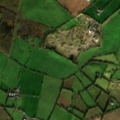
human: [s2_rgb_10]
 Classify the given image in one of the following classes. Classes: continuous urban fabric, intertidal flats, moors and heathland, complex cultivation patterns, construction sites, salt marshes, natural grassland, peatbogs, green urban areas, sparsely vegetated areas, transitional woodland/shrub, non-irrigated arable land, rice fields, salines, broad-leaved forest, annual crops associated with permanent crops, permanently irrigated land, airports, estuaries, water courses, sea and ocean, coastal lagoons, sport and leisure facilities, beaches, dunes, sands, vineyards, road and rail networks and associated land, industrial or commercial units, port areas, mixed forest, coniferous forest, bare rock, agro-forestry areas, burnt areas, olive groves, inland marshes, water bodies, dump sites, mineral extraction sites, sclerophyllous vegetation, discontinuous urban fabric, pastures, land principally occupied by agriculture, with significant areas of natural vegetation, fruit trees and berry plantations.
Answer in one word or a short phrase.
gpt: non-irrigated arable land, pastures